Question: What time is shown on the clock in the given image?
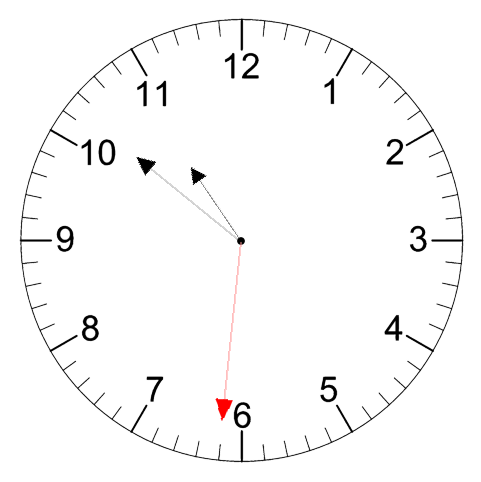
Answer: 10:51:31